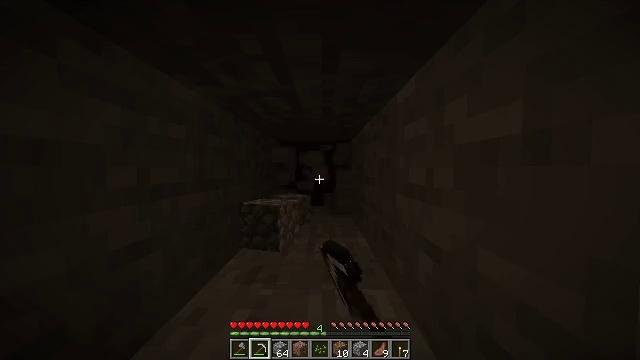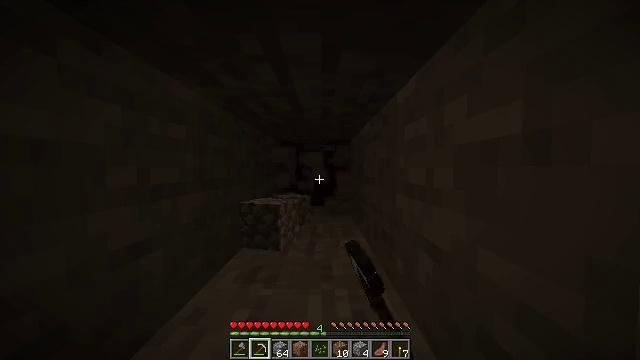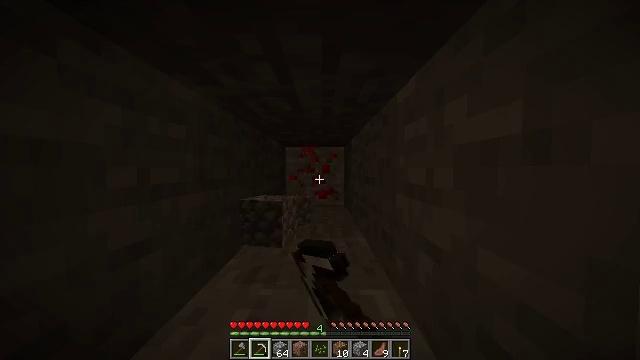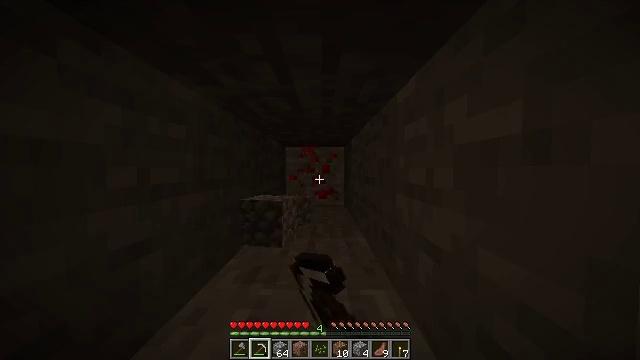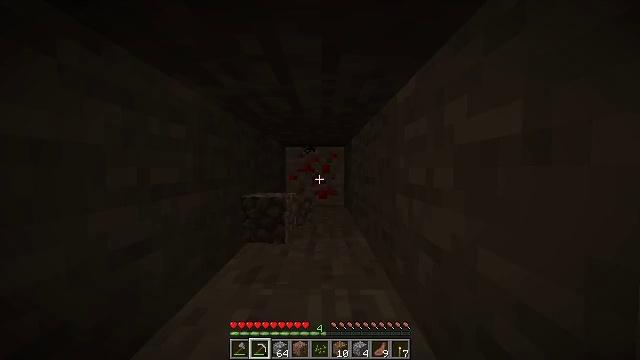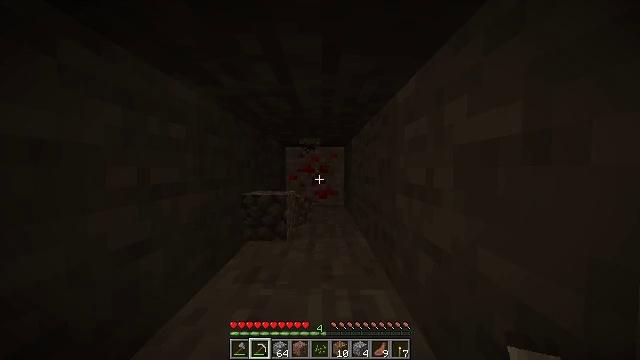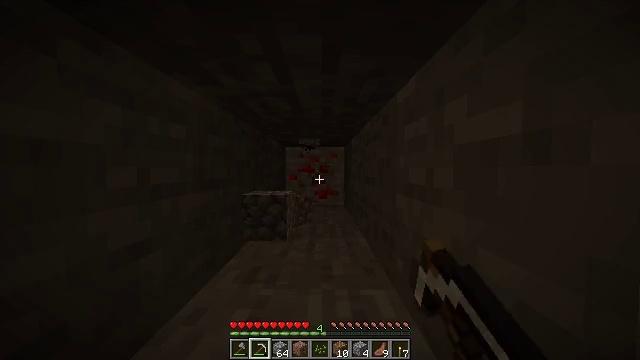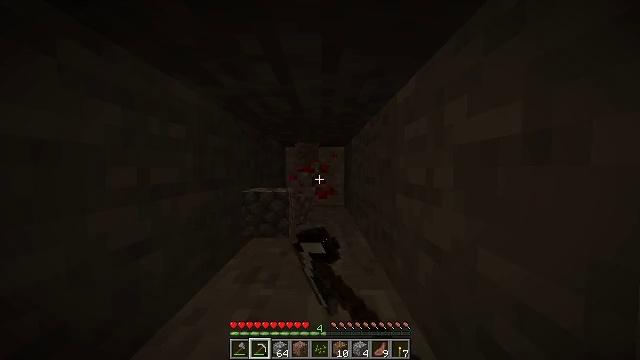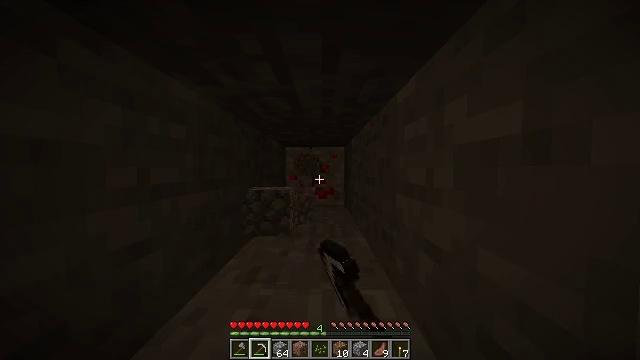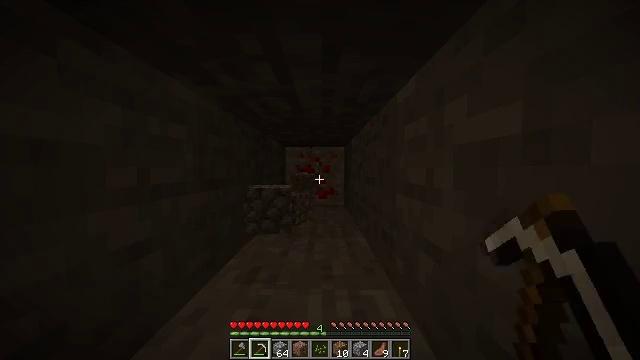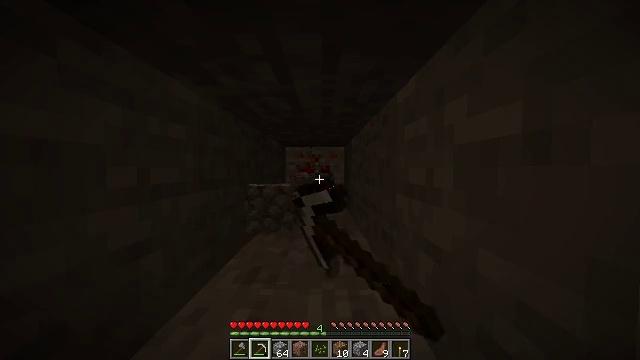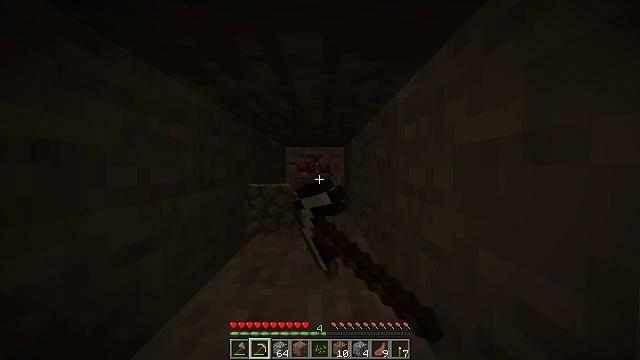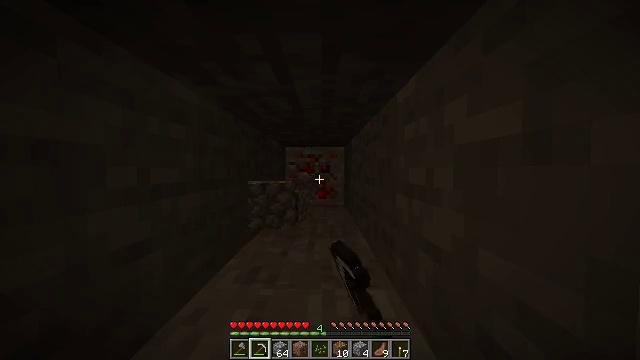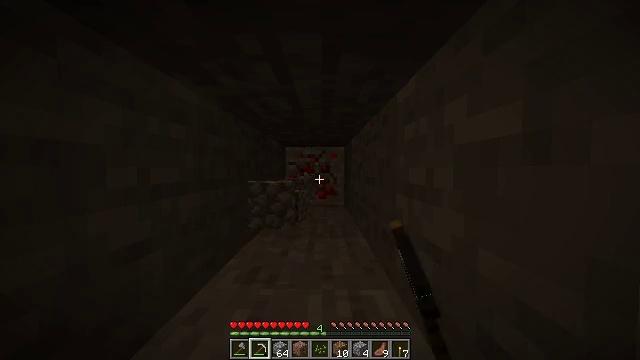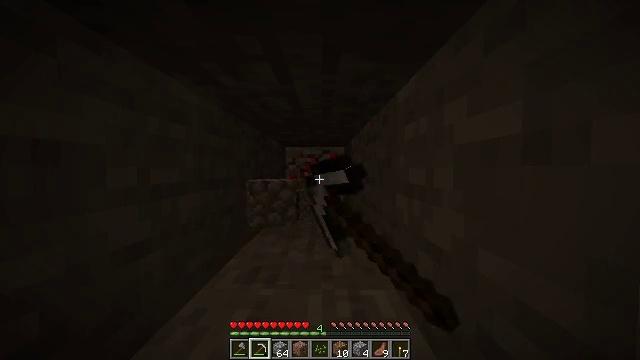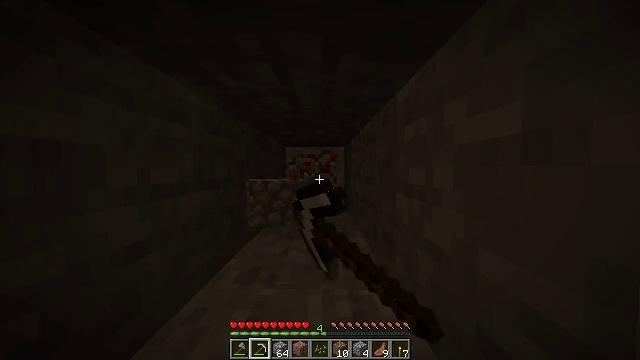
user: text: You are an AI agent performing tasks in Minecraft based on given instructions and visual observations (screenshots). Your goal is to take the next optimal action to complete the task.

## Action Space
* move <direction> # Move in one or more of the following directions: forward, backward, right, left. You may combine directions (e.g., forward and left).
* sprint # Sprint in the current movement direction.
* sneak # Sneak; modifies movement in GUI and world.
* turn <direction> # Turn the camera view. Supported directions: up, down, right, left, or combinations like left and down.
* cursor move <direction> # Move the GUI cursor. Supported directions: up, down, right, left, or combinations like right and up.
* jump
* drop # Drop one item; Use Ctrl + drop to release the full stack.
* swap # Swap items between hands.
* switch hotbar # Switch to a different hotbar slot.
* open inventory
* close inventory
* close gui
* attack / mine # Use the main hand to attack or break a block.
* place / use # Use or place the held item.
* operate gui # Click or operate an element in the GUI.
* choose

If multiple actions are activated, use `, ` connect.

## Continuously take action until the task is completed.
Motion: motion action
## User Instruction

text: Collect redstone ore for crafting and circuits.
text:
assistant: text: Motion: attack / mine
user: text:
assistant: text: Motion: attack / mine
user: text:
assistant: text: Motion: attack / mine
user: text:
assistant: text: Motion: attack / mine
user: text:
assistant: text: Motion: attack / mine
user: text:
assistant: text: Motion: attack / mine
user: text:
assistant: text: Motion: attack / mine
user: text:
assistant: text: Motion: attack / mine
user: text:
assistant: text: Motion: attack / mine
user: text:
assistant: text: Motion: attack / mine
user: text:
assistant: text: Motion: attack / mine
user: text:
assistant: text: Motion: attack / mine
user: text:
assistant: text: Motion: attack / mine
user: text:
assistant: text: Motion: attack / mine
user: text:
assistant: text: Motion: attack / mine
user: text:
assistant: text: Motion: attack / mine
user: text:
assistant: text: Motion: attack / mine
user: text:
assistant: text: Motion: attack / mine
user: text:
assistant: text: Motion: attack / mine
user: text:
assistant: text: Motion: attack / mine
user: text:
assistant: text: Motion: attack / mine
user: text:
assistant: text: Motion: attack / mine